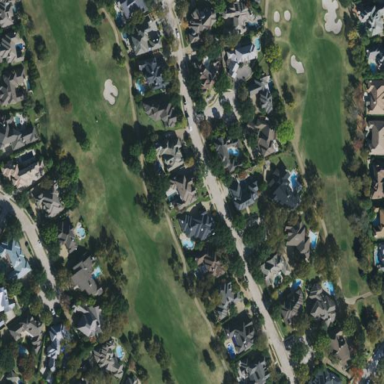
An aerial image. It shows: Golf fairway in the image.